Interaction volume radius: 10 \u00c5
Interaction volume height: 20 \u00c5
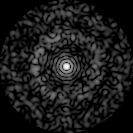
Disorder parameter: 0.8389